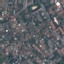
Land use / land cover: Residential